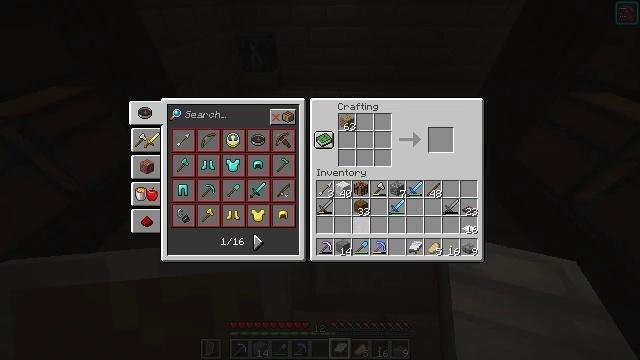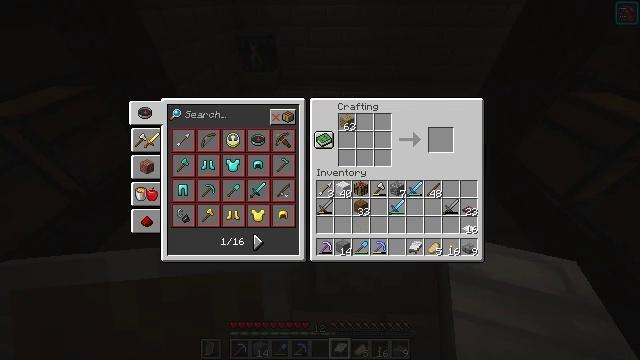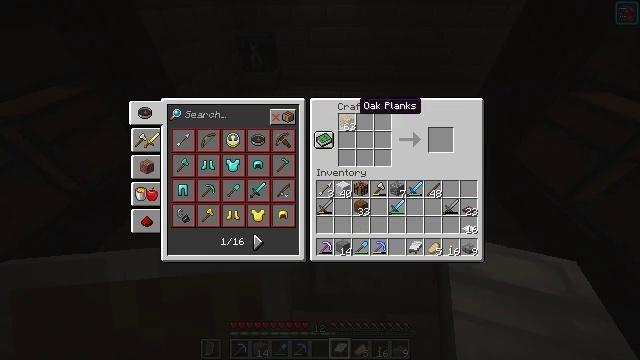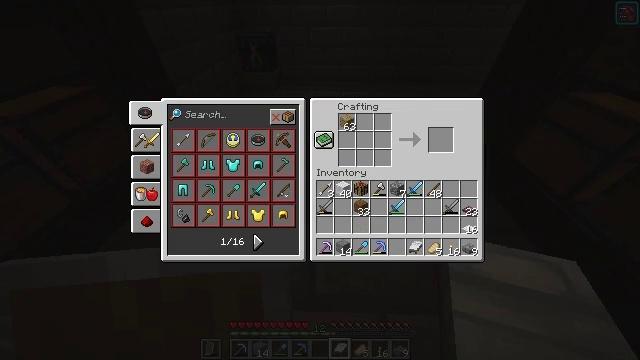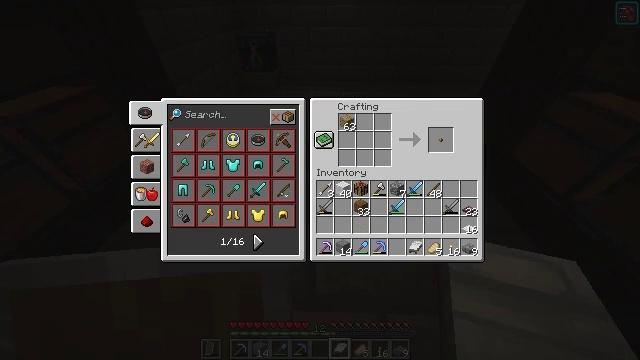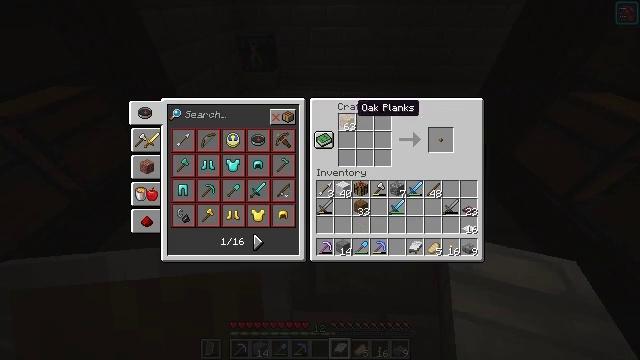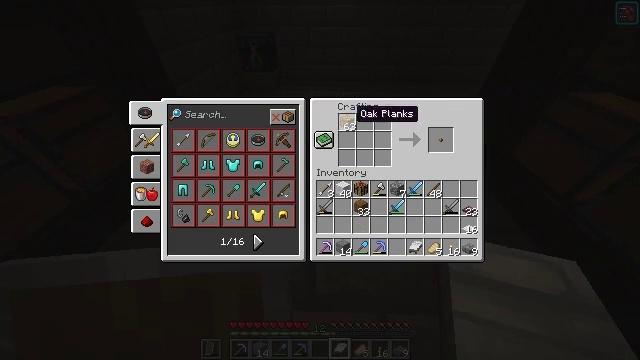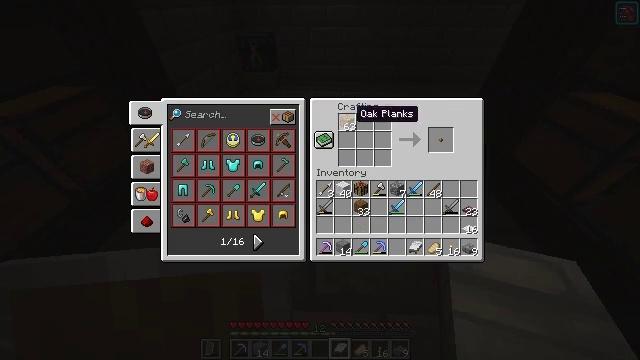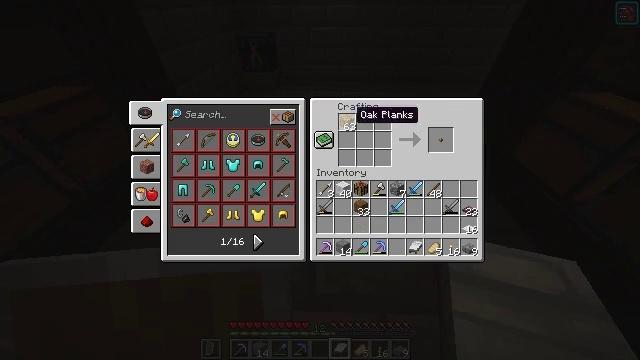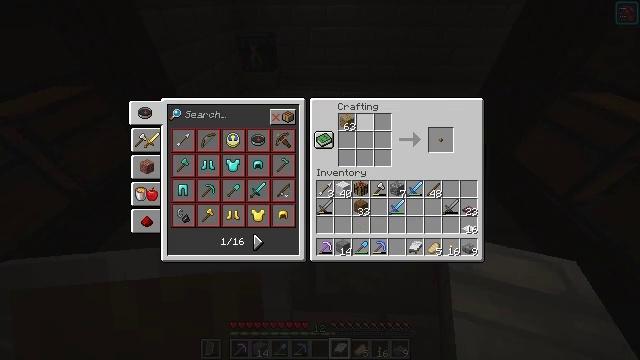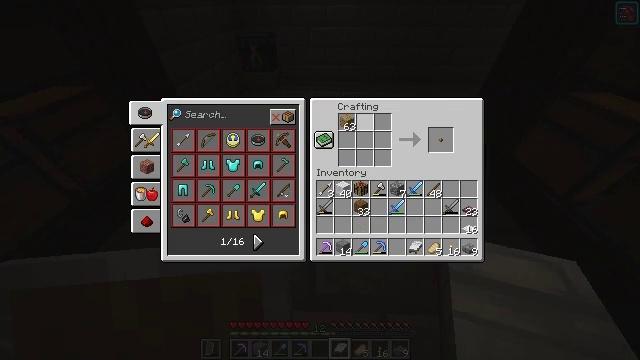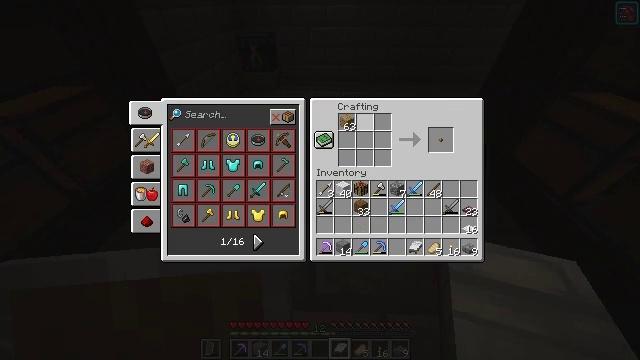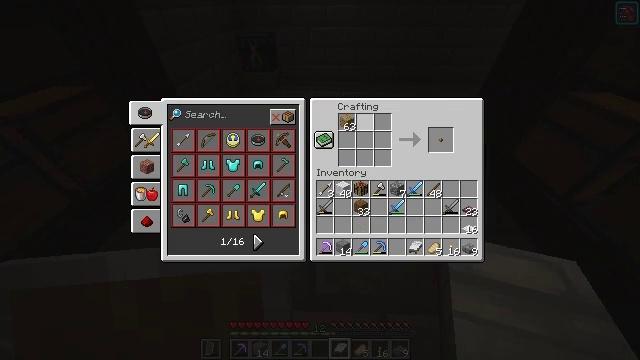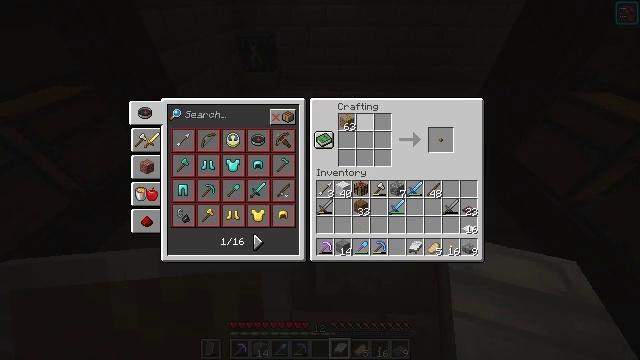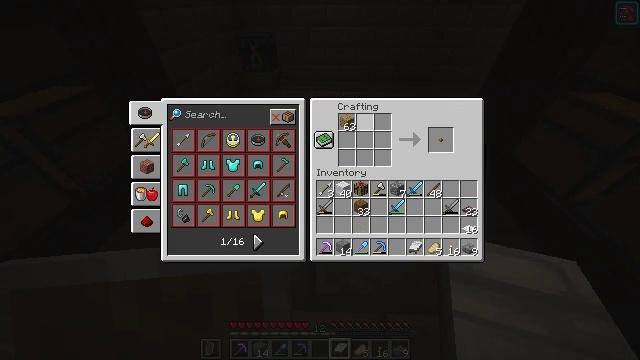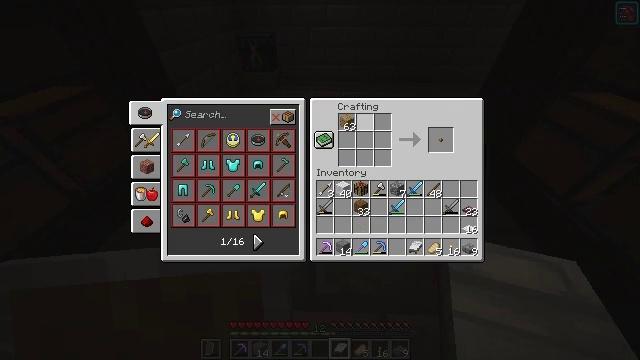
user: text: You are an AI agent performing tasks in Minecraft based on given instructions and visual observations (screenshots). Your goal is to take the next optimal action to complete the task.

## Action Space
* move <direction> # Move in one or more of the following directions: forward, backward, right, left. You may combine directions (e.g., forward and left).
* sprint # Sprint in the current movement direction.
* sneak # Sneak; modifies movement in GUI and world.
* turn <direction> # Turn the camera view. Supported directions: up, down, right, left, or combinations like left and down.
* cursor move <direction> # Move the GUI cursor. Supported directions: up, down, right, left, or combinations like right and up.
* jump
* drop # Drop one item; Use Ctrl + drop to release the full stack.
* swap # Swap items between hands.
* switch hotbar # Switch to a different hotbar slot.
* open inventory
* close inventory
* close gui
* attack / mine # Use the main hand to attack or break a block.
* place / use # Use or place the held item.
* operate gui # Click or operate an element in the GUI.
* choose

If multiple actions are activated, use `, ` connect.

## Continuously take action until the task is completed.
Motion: motion action
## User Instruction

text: Make an oak sign using planks.
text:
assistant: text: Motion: sneak, cursor move up
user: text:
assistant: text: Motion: sneak, cursor move up
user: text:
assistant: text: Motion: no_op
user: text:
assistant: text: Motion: no_op
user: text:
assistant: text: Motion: cursor move down
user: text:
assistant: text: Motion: no_op
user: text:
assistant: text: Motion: no_op
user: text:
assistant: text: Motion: no_op
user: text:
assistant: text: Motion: cursor move right
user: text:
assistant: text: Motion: operate gui
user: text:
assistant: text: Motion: operate gui
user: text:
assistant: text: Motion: no_op
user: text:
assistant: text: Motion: no_op
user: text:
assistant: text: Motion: no_op
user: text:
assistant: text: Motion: no_op
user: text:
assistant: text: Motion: no_op
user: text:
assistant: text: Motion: no_op
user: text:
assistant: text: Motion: no_op
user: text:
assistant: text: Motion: no_op
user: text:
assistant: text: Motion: no_op
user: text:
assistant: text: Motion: choose
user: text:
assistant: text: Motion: choose
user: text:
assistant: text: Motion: no_op
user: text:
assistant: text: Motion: no_op
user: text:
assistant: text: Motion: operate gui
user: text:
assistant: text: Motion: operate gui
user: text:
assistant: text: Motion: no_op
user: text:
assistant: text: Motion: no_op
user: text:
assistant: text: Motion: choose
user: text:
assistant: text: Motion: choose